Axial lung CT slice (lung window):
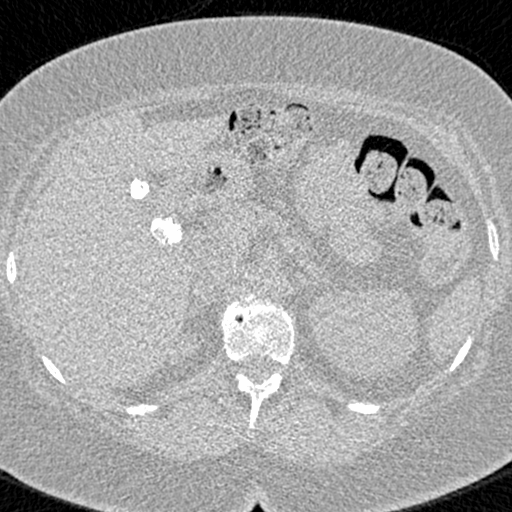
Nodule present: no